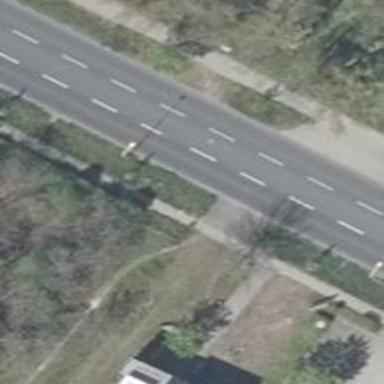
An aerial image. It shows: Service road with grass surface.